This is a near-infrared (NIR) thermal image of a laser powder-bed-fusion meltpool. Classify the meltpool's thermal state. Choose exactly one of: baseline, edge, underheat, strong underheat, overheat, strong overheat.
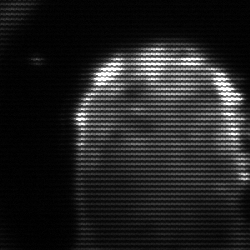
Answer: baseline